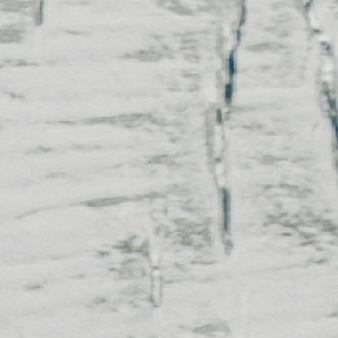
Label: other